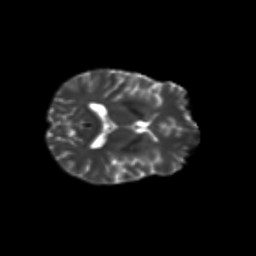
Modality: T2w
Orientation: axial
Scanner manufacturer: siemens
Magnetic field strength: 3 T
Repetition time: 9.2 s
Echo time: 0.084 s